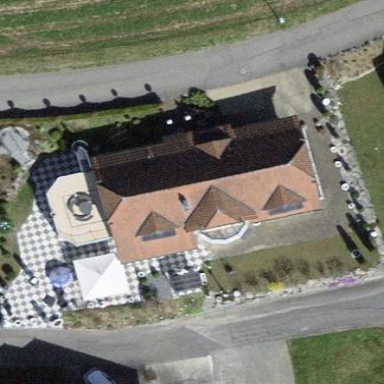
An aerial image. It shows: Building with tiled roof.